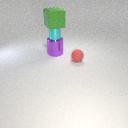
large green rubber cube above large purple metal cylinder